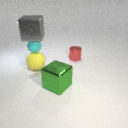
small cyan rubber sphere above large yellow rubber sphere